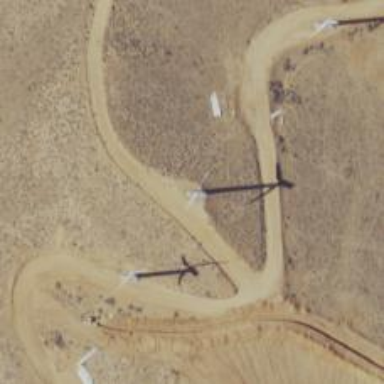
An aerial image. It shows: Wind generator powered by wind turbine.